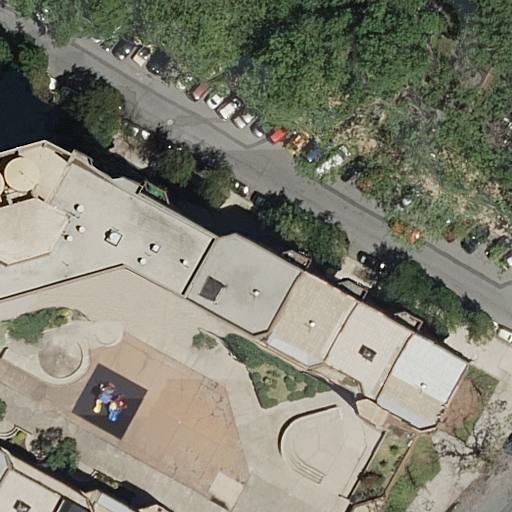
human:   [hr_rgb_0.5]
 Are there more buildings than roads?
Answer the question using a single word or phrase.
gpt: no

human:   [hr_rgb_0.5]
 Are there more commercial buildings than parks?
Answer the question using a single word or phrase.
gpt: no

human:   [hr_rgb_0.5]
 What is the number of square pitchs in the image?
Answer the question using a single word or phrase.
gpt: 0

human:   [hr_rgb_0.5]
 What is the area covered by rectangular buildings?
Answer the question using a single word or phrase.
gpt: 0m2

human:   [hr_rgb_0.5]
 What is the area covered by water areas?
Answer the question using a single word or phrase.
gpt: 0m2

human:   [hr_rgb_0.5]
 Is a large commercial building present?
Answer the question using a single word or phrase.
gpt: no

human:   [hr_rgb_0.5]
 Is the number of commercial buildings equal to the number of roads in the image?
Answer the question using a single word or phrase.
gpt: no

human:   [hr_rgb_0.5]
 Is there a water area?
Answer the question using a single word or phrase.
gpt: no

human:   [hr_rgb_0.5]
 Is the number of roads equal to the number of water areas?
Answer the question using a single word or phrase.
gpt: no

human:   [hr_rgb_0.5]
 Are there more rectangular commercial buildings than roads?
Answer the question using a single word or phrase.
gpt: no

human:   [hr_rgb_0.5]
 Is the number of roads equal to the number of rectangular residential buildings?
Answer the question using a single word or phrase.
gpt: no

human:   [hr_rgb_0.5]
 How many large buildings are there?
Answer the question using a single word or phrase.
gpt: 1

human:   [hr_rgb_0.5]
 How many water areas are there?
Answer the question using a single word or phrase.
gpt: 0

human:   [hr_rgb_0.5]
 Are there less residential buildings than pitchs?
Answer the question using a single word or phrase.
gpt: yes

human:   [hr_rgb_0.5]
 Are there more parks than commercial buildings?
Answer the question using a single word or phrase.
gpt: yes

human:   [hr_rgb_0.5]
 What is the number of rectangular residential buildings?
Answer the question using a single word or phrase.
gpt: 0

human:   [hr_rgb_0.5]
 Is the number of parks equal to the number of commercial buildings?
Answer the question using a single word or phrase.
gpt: no

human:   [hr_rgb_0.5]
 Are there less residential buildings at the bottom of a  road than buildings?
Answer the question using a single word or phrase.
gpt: yes

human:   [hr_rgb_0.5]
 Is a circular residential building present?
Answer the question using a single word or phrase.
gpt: no

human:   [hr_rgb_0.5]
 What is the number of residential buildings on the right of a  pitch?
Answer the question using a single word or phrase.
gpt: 0

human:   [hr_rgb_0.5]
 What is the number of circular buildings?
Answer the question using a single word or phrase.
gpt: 0

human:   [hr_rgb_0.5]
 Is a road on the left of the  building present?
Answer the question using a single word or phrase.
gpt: no

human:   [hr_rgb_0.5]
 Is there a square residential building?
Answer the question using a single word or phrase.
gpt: no

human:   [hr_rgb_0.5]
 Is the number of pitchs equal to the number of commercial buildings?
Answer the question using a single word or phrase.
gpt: no

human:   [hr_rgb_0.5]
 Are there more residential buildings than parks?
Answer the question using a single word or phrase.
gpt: no

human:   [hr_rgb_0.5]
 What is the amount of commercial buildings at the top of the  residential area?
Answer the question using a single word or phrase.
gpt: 0

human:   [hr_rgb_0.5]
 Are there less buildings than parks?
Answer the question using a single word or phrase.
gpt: no

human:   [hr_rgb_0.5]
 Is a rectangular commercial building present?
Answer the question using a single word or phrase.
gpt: no

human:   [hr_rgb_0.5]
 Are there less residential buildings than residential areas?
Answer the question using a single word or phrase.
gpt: no

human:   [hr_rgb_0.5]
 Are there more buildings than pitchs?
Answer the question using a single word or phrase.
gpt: no

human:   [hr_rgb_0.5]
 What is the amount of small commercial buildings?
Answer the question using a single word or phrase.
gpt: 0

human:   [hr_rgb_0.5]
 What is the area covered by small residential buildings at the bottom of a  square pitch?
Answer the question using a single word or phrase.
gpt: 0m2

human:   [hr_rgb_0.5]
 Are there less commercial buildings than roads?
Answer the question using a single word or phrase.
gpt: yes

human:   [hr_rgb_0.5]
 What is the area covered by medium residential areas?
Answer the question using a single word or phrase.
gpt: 0m2

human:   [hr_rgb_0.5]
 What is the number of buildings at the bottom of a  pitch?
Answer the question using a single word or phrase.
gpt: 1

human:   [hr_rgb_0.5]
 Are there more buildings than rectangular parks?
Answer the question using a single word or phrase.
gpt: no